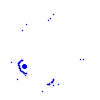
Particle: electron